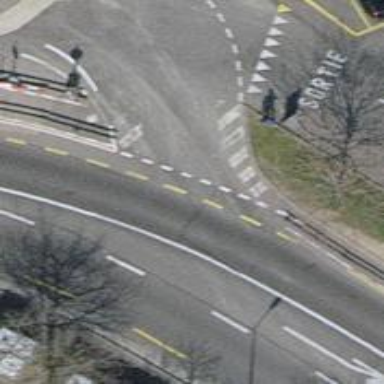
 featuring lane for cyclists on both sides."